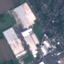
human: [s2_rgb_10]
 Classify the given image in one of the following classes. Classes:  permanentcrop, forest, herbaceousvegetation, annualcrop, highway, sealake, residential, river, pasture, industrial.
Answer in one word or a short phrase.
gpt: Industrial